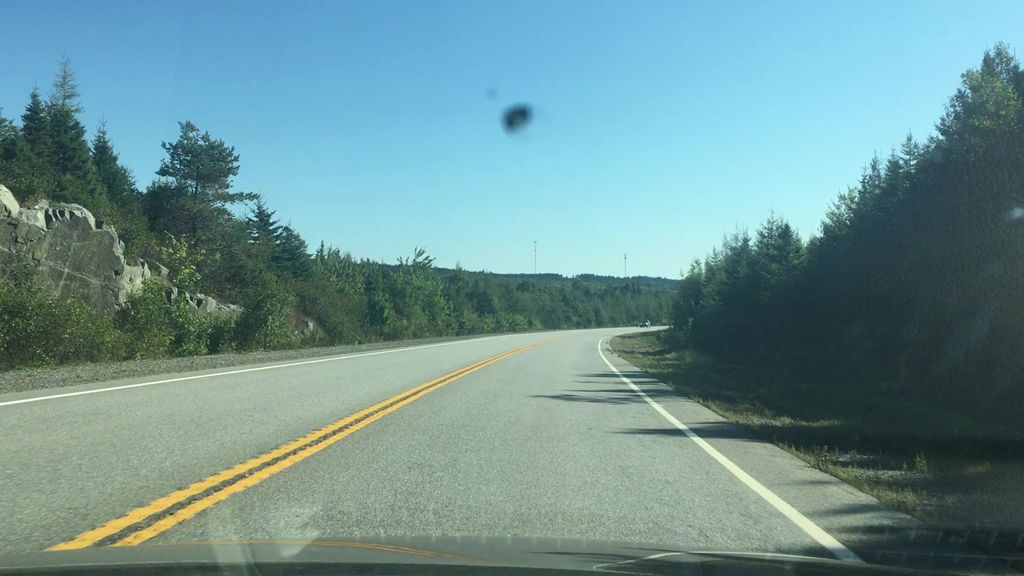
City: halifax